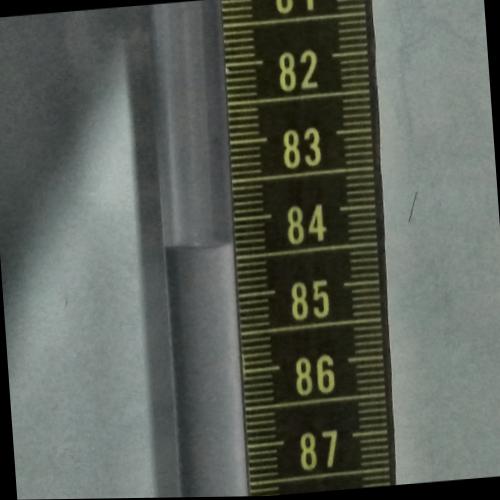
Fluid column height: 84.3 cm